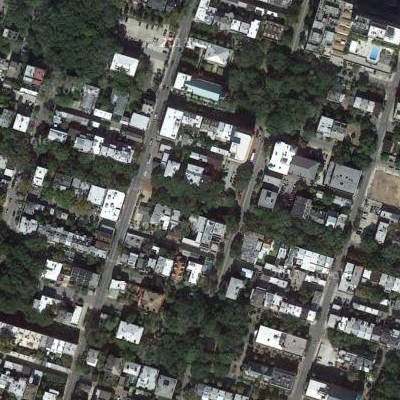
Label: fResident